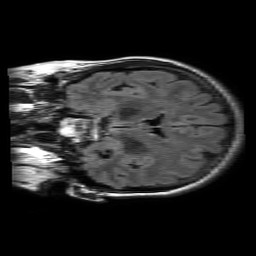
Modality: FLAIR
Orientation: coronal
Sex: female
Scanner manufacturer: philips
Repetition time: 11 s
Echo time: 0.125 s